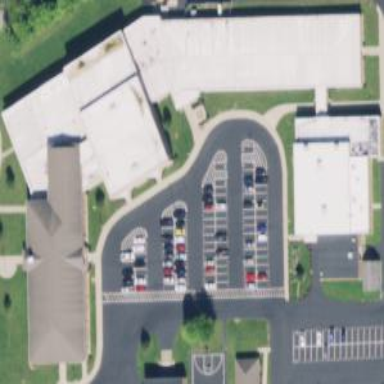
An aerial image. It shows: School building.